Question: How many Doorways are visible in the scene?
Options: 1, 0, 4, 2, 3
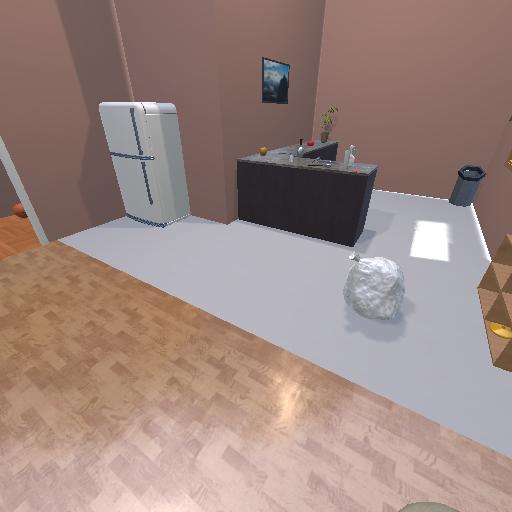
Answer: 1